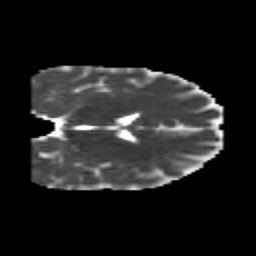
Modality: MD
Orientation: coronal
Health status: healthy
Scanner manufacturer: philips
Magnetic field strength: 3 T
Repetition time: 6.964 s
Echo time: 0.092 s